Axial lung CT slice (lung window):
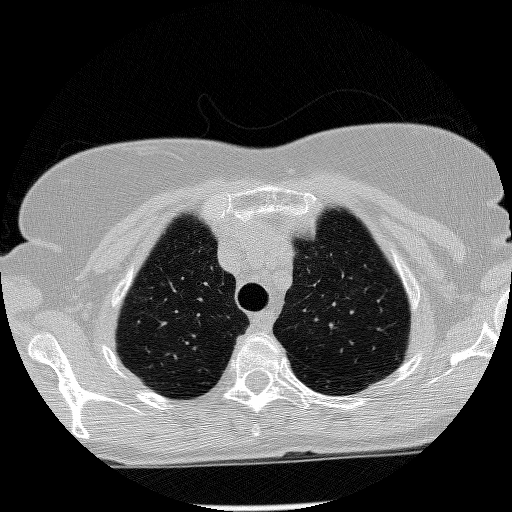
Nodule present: no